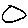
Label: circle